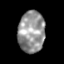
Tissue: skin
Cell type: Epithelial cells
Senescence score: 0.2651
Nuclear area (px): 1076
Mean DAPI intensity: 149.926